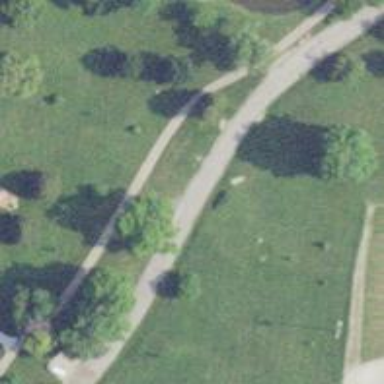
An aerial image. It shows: Tee area for the sport of disc golf.